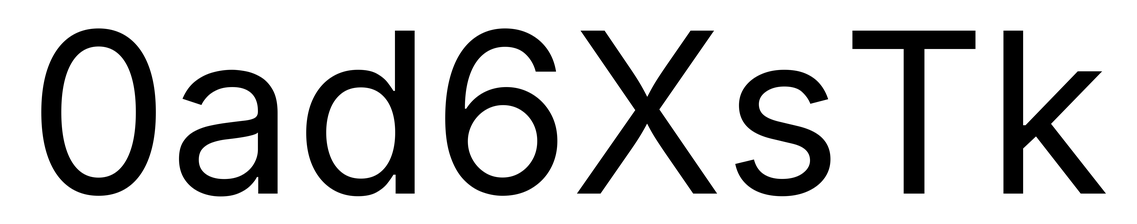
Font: Inter_Regular